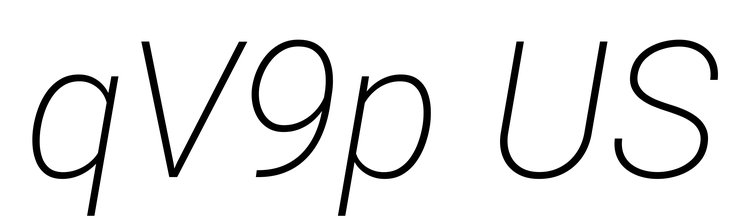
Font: Roboto-Italic_ExtraLight_Italic